九年级 · 画法几何学
(本题3分)(2022-浙江丽水$cdot$九年级专题练习)如图,将正方形$ABCD$的边$AB$,$BC$绕着点$A$逆时针旋转一定角度,得到线段$AB^{prime},B^{prime}C^{prime}$,连接$AC^{prime}$交$CD$于点$E$,连接$BB^{prime},CC^{prime}$,若$triangleABB^{prime}simtriangleCEC^{prime}$,则$angleABB^{prime}=$
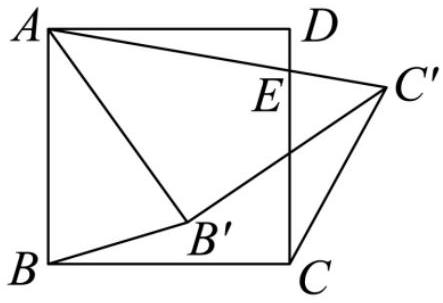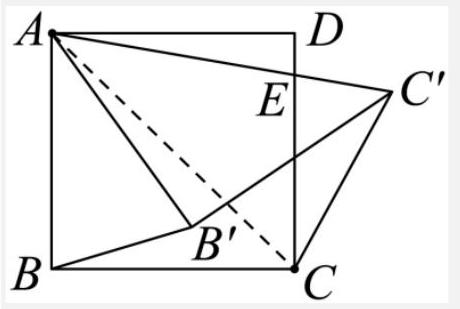
答案: $75^{circ}75$度
解析: 【分析】先连接$AC$,根据旋转的性质得$AB=AB^{prime},AC=AC^{prime}$,进而得出$angleABB^{prime}=angleAB^{prime}B,quadangleACC^{prime}=angleAC^{prime}C$,再根据相似三角形的对应角相等,得$angleABB^{prime}=angleCEC^{prime}$,可设$angleABB^{prime}=angleAB^{prime}B=angleCEC^{prime}=angleCC^{prime}E=x$,进而表示$angleCAC^{prime}$,$angleAED,angleEAD$,然后根据$angleCAC^{prime}+angleEAD=45^{circ}$,求出$x$,即可得出答案.【详解】连接$AC$,根据旋转的性质得$AB=AB^{prime},AC=AC^{prime}$,$thereforeangleABB^{prime}=angleAB^{prime}B,quadangleACC^{prime}=angleAC^{prime}C$.$becausetriangleABB^{prime}simtriangleCEC^{prime}$,$thereforeangleABB^{prime}=angleCEC^{prime}$.设$angleABB^{prime}=angleAB^{prime}B=angleCEC^{prime}=angleCC^{prime}E=angleACC^{prime}=x$,$thereforeangleCAC^{prime}=180^{circ}-2x,angleAED=angleCEC^{prime}=x$,$thereforeangleEAD=90^{circ}-x$.$because$四边形$ABCD$是正方形,$thereforeangleCAD=45^{circ}$,$thereforeangleCAC^{prime}+angleEAD=45^{circ}$,即$180^{circ}-2x+90^{circ}-x=45^{circ}，$解得$x=75^{circ}$,$thereforeangleABB^{prime}=75^{circ}$.故答案为:$75^{circ}$.【点睛】本题主要考查了正方形的性质,旋转的性质,相似三角形的性质,等腰三角形的性质等，由角之间的关系得出含有未知角的关系式是解题的关键.